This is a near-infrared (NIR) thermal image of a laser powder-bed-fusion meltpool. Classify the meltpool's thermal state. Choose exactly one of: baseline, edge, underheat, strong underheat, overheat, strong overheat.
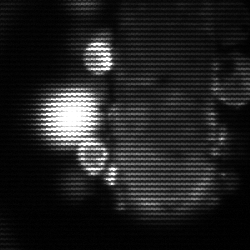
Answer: strong underheat